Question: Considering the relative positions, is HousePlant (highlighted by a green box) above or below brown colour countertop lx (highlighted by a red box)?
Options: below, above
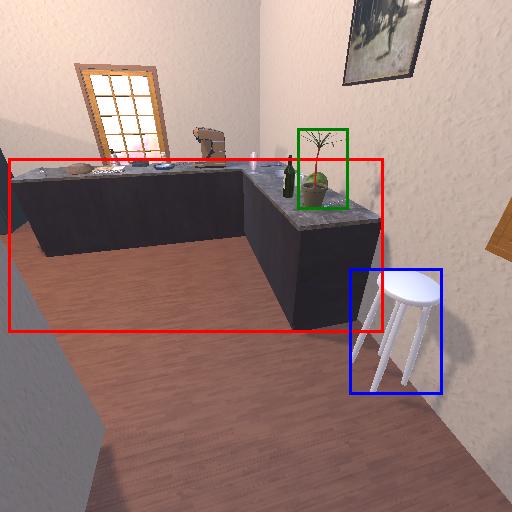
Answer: below